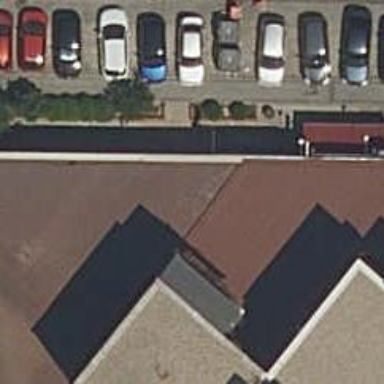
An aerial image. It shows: Bakery.